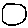
Label: hexagon